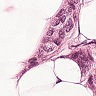
Metastatic tissue present: yes